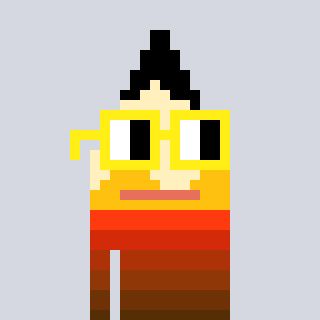
a pixel art character with square yellow glasses, a pencil-shaped head and a grayscale-colored body on a cool background